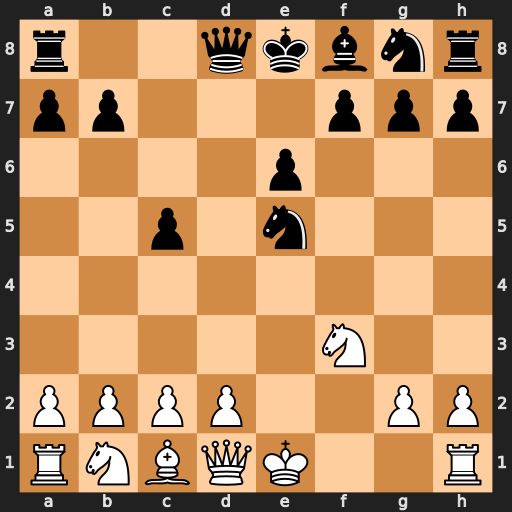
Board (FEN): r2qkbnr/pp3ppp/4p3/2p1n3/8/5N2/PPPP2PP/RNBQK2R
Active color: w
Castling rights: KQkq
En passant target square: -
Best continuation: Nxe5 Qh4+ Kf1